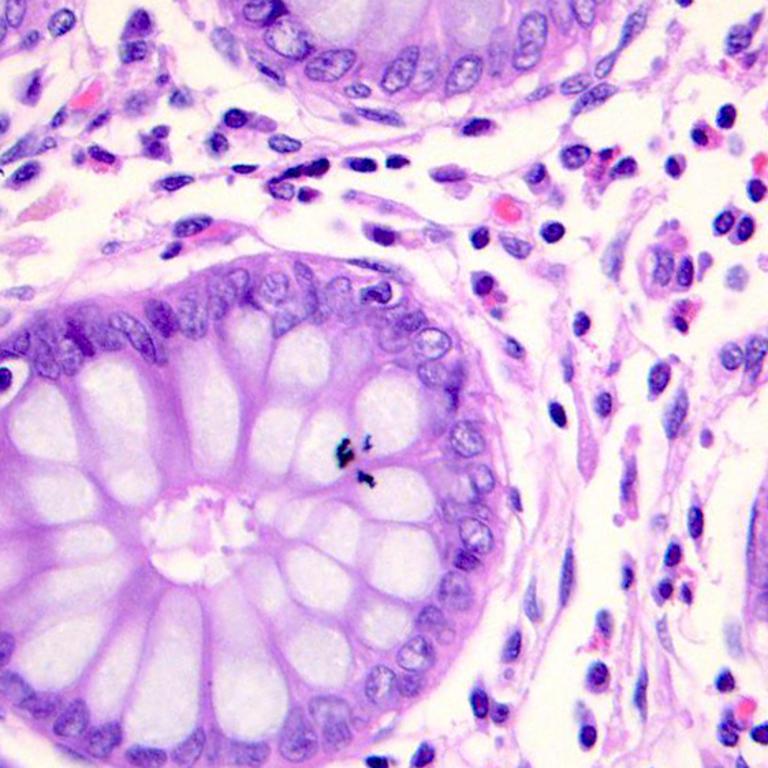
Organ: colon
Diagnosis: benign